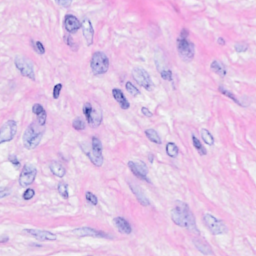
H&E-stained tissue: Breast